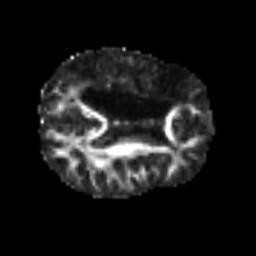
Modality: FA
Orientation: axial
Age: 43
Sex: male
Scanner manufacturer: siemens
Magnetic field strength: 3 T
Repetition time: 6.1 s
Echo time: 0.101 s